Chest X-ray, AP view. Patient: 53 years old, sex M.
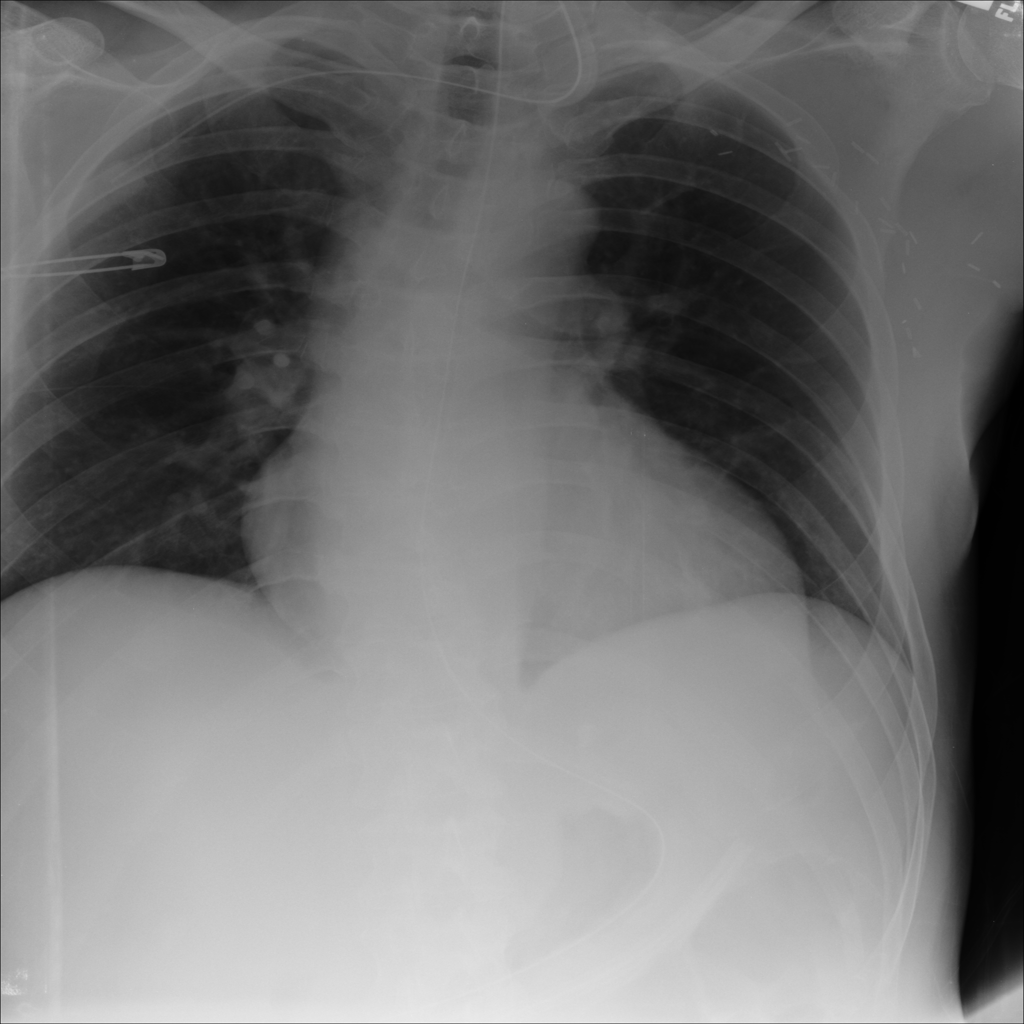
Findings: No Finding